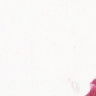
Metastatic tissue present: no